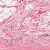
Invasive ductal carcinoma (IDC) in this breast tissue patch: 0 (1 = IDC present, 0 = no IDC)